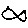
Label: fish